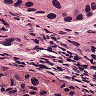
Metastatic tissue present: yes